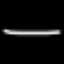
Label: line